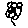
Label: flower